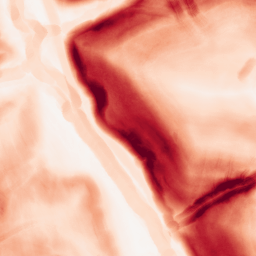
Category: morphological
Decomposition family: morphological_gradient
Decomposition parameters: size: 7
shape: disk
Upsampling method: cubic_catmull_rom
Upsampling parameters: scale: 2
Upsampling scale: 2